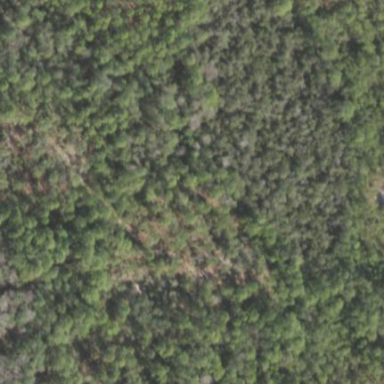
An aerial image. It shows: Needle-leaved woodland.